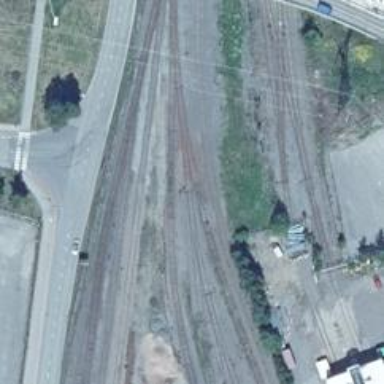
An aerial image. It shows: Abandoned spur railway.